Question: I'm currently working on this tutorial: <URL>
In the tutorial project, users can create Blog and for those . So far I've been able to create Blog (which are saved into database), but when I try to create a for a , then I get the following :
'''
Started POST "/posts/16/comments.json" for 127.0.0.1 at 2015-02-15 08:32:40 +0200
Processing by CommentsController#create as JSON
Parameters: {"body"=>"6", "author"=>"user", "post_id"=>"16", "comment"=>{"body"=>"6"}}
Comments create action entered... 6
Completed 500 Internal Server Error in 9ms
NameError (undefined local variable or method 'post' for #<CommentsController:0xb6036e50>):
app/controllers/comments_controller.rb:6:in 'create'
'''
is 'logger.info' message.

'''
class CommentsController < ApplicationController
def create
logger.info "Comments create action entered... " + params[:body]
comment = post.comments.create(comment_params)
respond_with post, comment
end
def upvote
comment = post.comments.find(params[:id])
comment.increment!(:upvotes)
respond_with post, comment
end
private
def comment_params
params.require(:comment).permit(:body)
end
end
'''
'''
class PostsController < ApplicationController
def index
respond_with Post.all
end
def create
respond_with Post.create(post_params)
end
def show
logger.info "show action entered... " + params[:id]
#respond_with Post.find(params[:id])
#the code below works, the line above resulted in error: 406 (Not Acceptable)
render json: Post.find(params[:id]).to_json
end
def upvote
post = Post.find(params[:id])
post.increment!(:upvotes)
respond_with post
end
private
def post_params
logger.info "post_params entered..."
params.require(:post).permit(:link, :title)
end
end
'''
In the 'PostsController''s 'show' action, I had previously changed line: 'respond_with Post.find(params[:id])' to: 'render json: Post.find(params[:id]).to_json' because line: 'respond_with Post.find(params[:id])' produced error: 'GET http://0.0.0.0:3000/posts/4 406 (Not Acceptable)'
I'm not sure, but the above issue might be related to message, why post is not found. Also if I use line: 'respond_with Post.find(params[:id])' in the 'PostsController' then I still end up with the same problem with the creation.
'''
class ApplicationController < ActionController::Base
# Prevent CSRF attacks by raising an exception.
# For APIs, you may want to use :null_session instead.
protect_from_forgery with: :exception
respond_to :json
def angular
render 'layouts/application'
end
end
'''
'''
FlapperNews::Application.routes.draw do
root to: 'application#angular'
resources :posts, only: [:create, :index, :show] do
resources :comments, only: [:show, :create] do
member do
put '/upvote' => 'comments#upvote'
end
end
member do
put '/upvote' => 'posts#upvote'
end
end
end
'''
Below is file that does the Ajax calls in which the 'o.addComment' function's '$http.post' call tries to create the Comment in the following way: '$http.post('/posts/' + id + '/comments.json', comment);'
'''
angular.module('flapperNews').factory('posts', ['$http',
function($http){
var o = {
posts: []
};
o.getAll = function() {
return $http.get('/posts.json').success(function(data){
angular.copy(data, o.posts);
});
};
o.create = function(post) {
console.log("o.create");
return $http.post('/posts.json', post).success(function(data){
o.posts.push(data);
});
};
o.upvote = function(post) {
return $http.put('/posts/' + post.id + '/upvote.json')
.success(function(data){
post.upvotes += 1;
});
};
o.get = function(id) {
return $http.get('/posts/' + id).then(function(res){
return res.data;
});
};
o.addComment = function(id, comment) {
console.log("addComment " + id + ", comments " + comment )
return $http.post('/posts/' + id + '/comments.json', comment);
};
o.upvoteComment = function(post, comment) {
console.log("o.upvoteComment " + post.id + ", comments " +comment.id)
return $http.put('/posts/' + post.id + '/comments/'+ comment.id + '/upvote.json')
.success(function(data){
comment.upvotes += 1;
});
};
return o;
}
]);
'''
'''
angular.module('flapperNews', ['ui.router', 'templates'])
.config([
'$stateProvider',
'$urlRouterProvider',
function($stateProvider, $urlRouterProvider) {
$stateProvider
.state('home', {
url: '/home',
templateUrl: 'home/_home.html',
controller: 'MainCtrl',
resolve: {
postPromise: ['posts', function(posts){
return posts.getAll();
}]
}
})
.state('posts', {
url: '/posts/{id}',
templateUrl: 'posts/_posts.html',
controller: 'PostsCtrl',
resolve: {
post: ['$stateParams', 'posts', function($stateParams, posts) {
console.log( "$stateParams.id " +$stateParams.id)
return posts.get($stateParams.id);
}]
}
})
$urlRouterProvider.otherwise('home')
}]);
'''
My rails version is 4.0.2
Any help would be appreciated, because I've been struggling with the code for a couple of hours :-) Anyway, I'm glad that there is Stackoverflow forum where one can ask some advice :-)
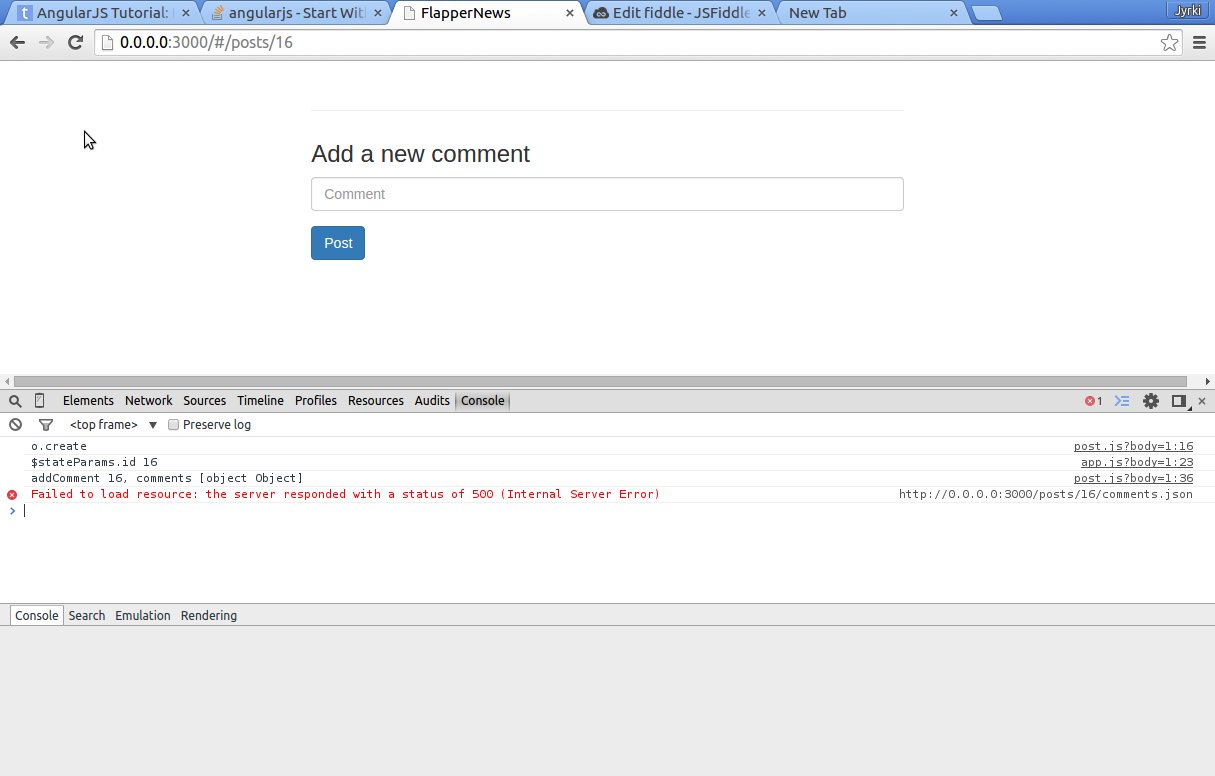
Answer: First, this has nothing to do with angular. You don't have the post defined, so add:
'''
post = Post.find params[:post_id]
'''
also, i think your comment belongs_to post, you should set the post as the comment's post before saving the comment, so:
'''
@comment.post = post
'''